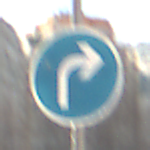
Verkehrszeichen: VorgeschriebeneFahrtrichtungRechts
Umgebung: Outdoor, Urban
Tageszeit: MorningAfternoon
Wetter: PartlyCloudy
Licht: Natural
Jahreszeit: NotSpecified
Kontrast: HighContrast